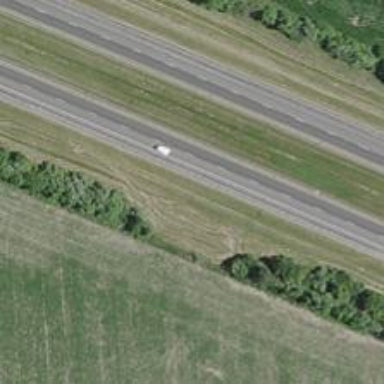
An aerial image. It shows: Asphalt trunk highway which is also expressway.